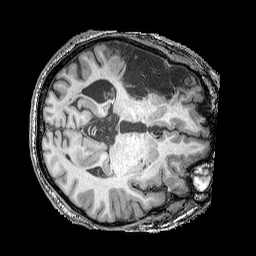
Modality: T1w
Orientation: axial
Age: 39
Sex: male
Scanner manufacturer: siemens
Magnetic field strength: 3 T
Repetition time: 2.25 s
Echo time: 0.00411 s